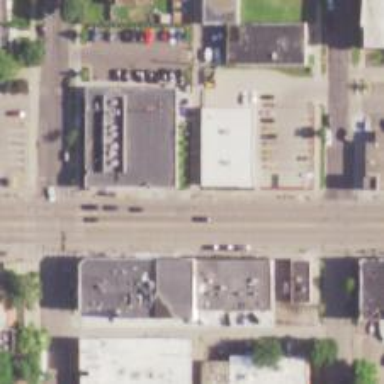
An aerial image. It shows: Alley classified as service road.